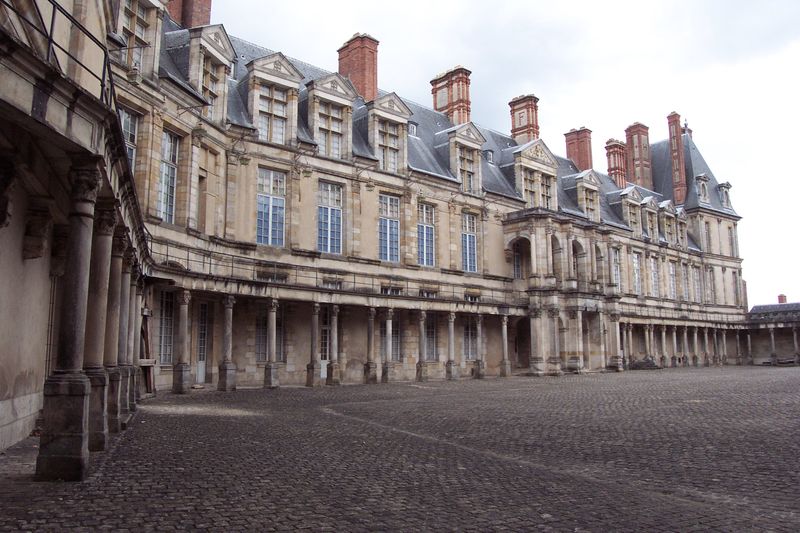
Titel: Schloss Fontainebleau unter Franz I.
Künstler: Gilles Le Breton
Standort: Fontainebleau, Schloss (EU - F)
Schlagwörter: blau, himmel, schatten, wolken, fenster, frankreich, lampen, licht, schwarz, säule, säulen, dach, gebäude, rot, wand, architektur, stein, klassizismus, kamin, balkon, farbig, ecke, fassade, pflaster, giebel, mauer, schornsteine, hof, platz, geländer, foto, fotografie, erker, gang, arkade, innenhof, kolonnade, türmchen, türme, dachfenster, arkaden, kapitelle, kapitell, portal, mansarde, säulengang, bauwerk, sälen, gepflastert